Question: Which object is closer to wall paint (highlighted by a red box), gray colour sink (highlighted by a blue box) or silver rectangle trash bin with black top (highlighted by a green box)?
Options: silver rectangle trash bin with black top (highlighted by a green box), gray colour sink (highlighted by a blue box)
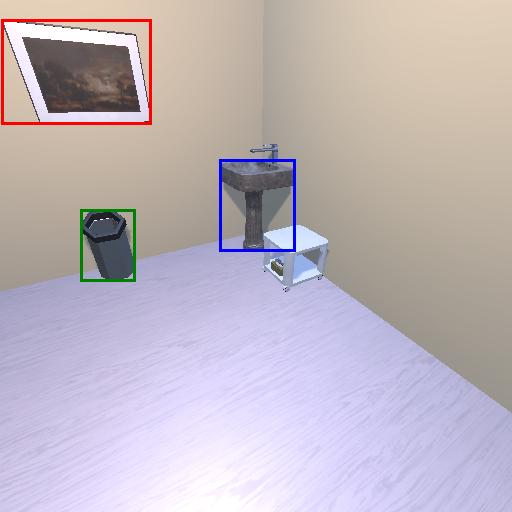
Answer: silver rectangle trash bin with black top (highlighted by a green box)